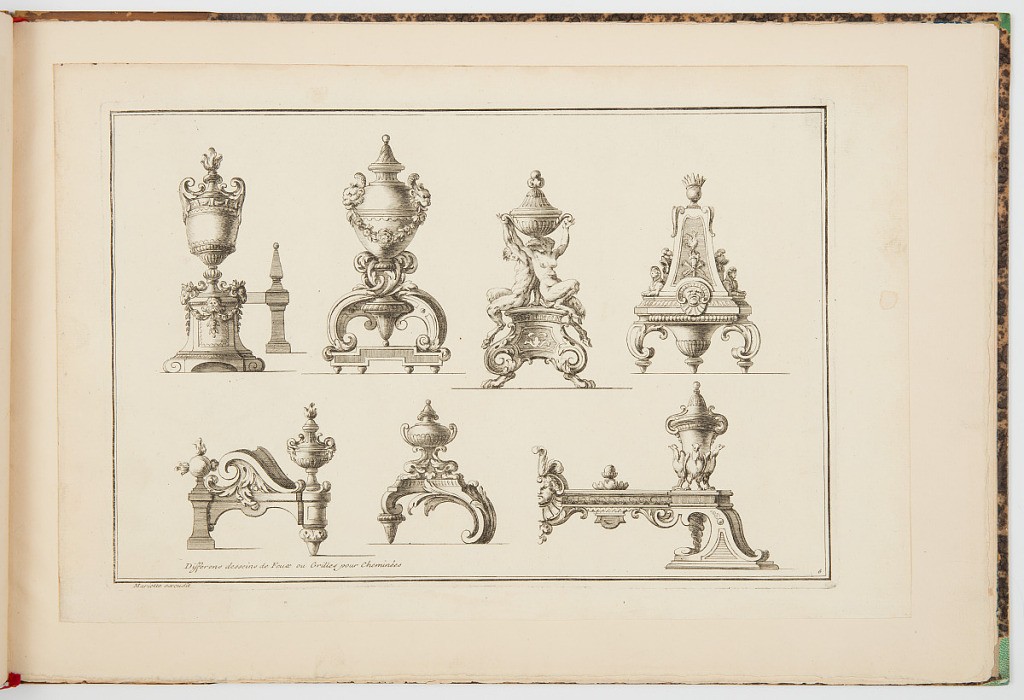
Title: Differens desseins de Feux ou Grilles pour Cheminées
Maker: André-Charles Boulle, French, 1642 – 1732
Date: ca. 1715
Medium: Etching and engraving on laid paper
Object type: Print
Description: Seven designs for andirons (firedogs) with different shapes and motifs including vases, obelisks, female satyrs, birds, festoons of flowers, a canon ball, sphynx, flames, mascarons (masks), c-scrolls, s-scrolls, scrolling leaves, foliate scrolls, acanthus leaves, wave and gadrooning repeating patterns. The plate is titled, numbered, and signed by the publisher.